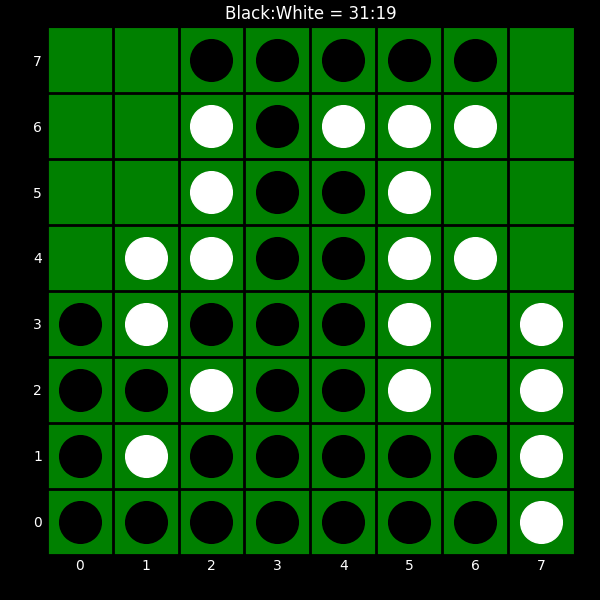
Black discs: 31
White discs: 19